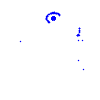
Particle: electron